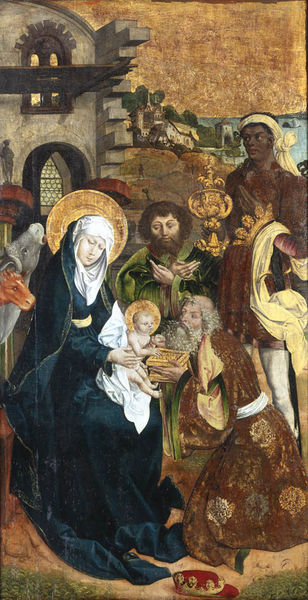
Titel: Anbetung der Könige
Künstler: Oberrheinischer Meister
Standort: Karlsruhe
Institution: Staatliche Kunsthalle Karlsruhe
Schlagwörter: blau, felsen, gemälde, hand, himmel, kopf, mann, meer, nackt, umhang, wasser, weiß, bäume, grün, landschaft, menschen, stadt, braun, bunt, fenster, frau, grau, kleid, männer, schwarz, säule, gebäude, haus, rot, tier, tiere, tuch, bart, mütze, bibel, falten, samt, schale, steine, bild, hände, öl, kühe, kirche, boden, gewand, gold, haare, kelch, mantel, drei, familie, kind, mutter, krone, esel, pferd, pferde, turm, bogen, dorf, mauer, kuh, rind, baby, hafen, könig, kopftuch, glatze, bretter, tor, neger, ruine, truhe, buch, vergoldet, stern, knien, geschenk, brokat, heiligenschein, schwarzer, nimbus, glasfenster, christus, jesus, moor, mittelalter, religiös, weihrauch, stall, heiliger, mohr, könige, heilige, fresko, god, pokal, heilig, maria, madonna, anbetung, jesu, ochse, stier, turban, hirte, hirten, ziege, weise, goldgrund, ikone, mittelalterlich, lade, josef, joseph, zepter, turbane, geburt, krippe, säugling, weihnacht, schwaz, ochs, jesuskind, heiligenscheine, blauer mantel, geschenke, caspar, gaben, morgenland, hintergrung, windel, minze, heiliegenschein, christuskind, bethlehem, hl. drei könige, myrrhe, drei könige, heilige drei könige, balthasar, kaspar, melchior, myrre, weise aus dem morgenland, baltasar, sterndeuter, farbiger, schatule, mhrre, nch, hl 3 könige, heiligen drei könige, e, koh, och, esle, 0, myhrre, oxe, nimbu, windel+, dreikönig, heiligen drei lönige, mürry